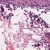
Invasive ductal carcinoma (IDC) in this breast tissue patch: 0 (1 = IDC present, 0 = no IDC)